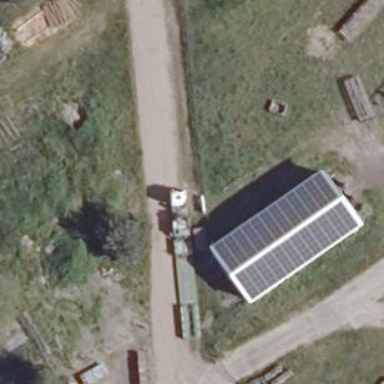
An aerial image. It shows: Farm auxiliary building with solar photovoltaic panel generator producing small amount of electricity.